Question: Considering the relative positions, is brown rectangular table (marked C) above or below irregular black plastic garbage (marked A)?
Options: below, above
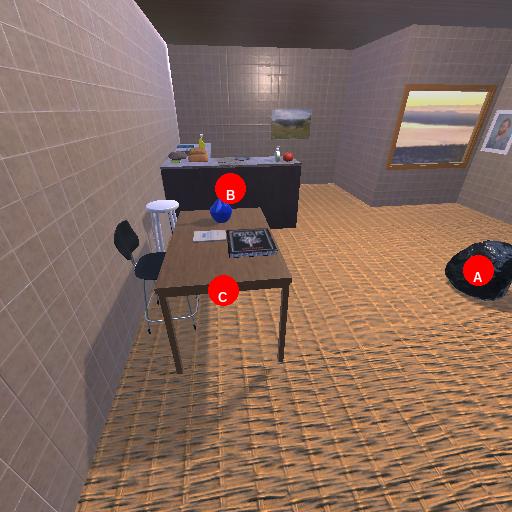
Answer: below